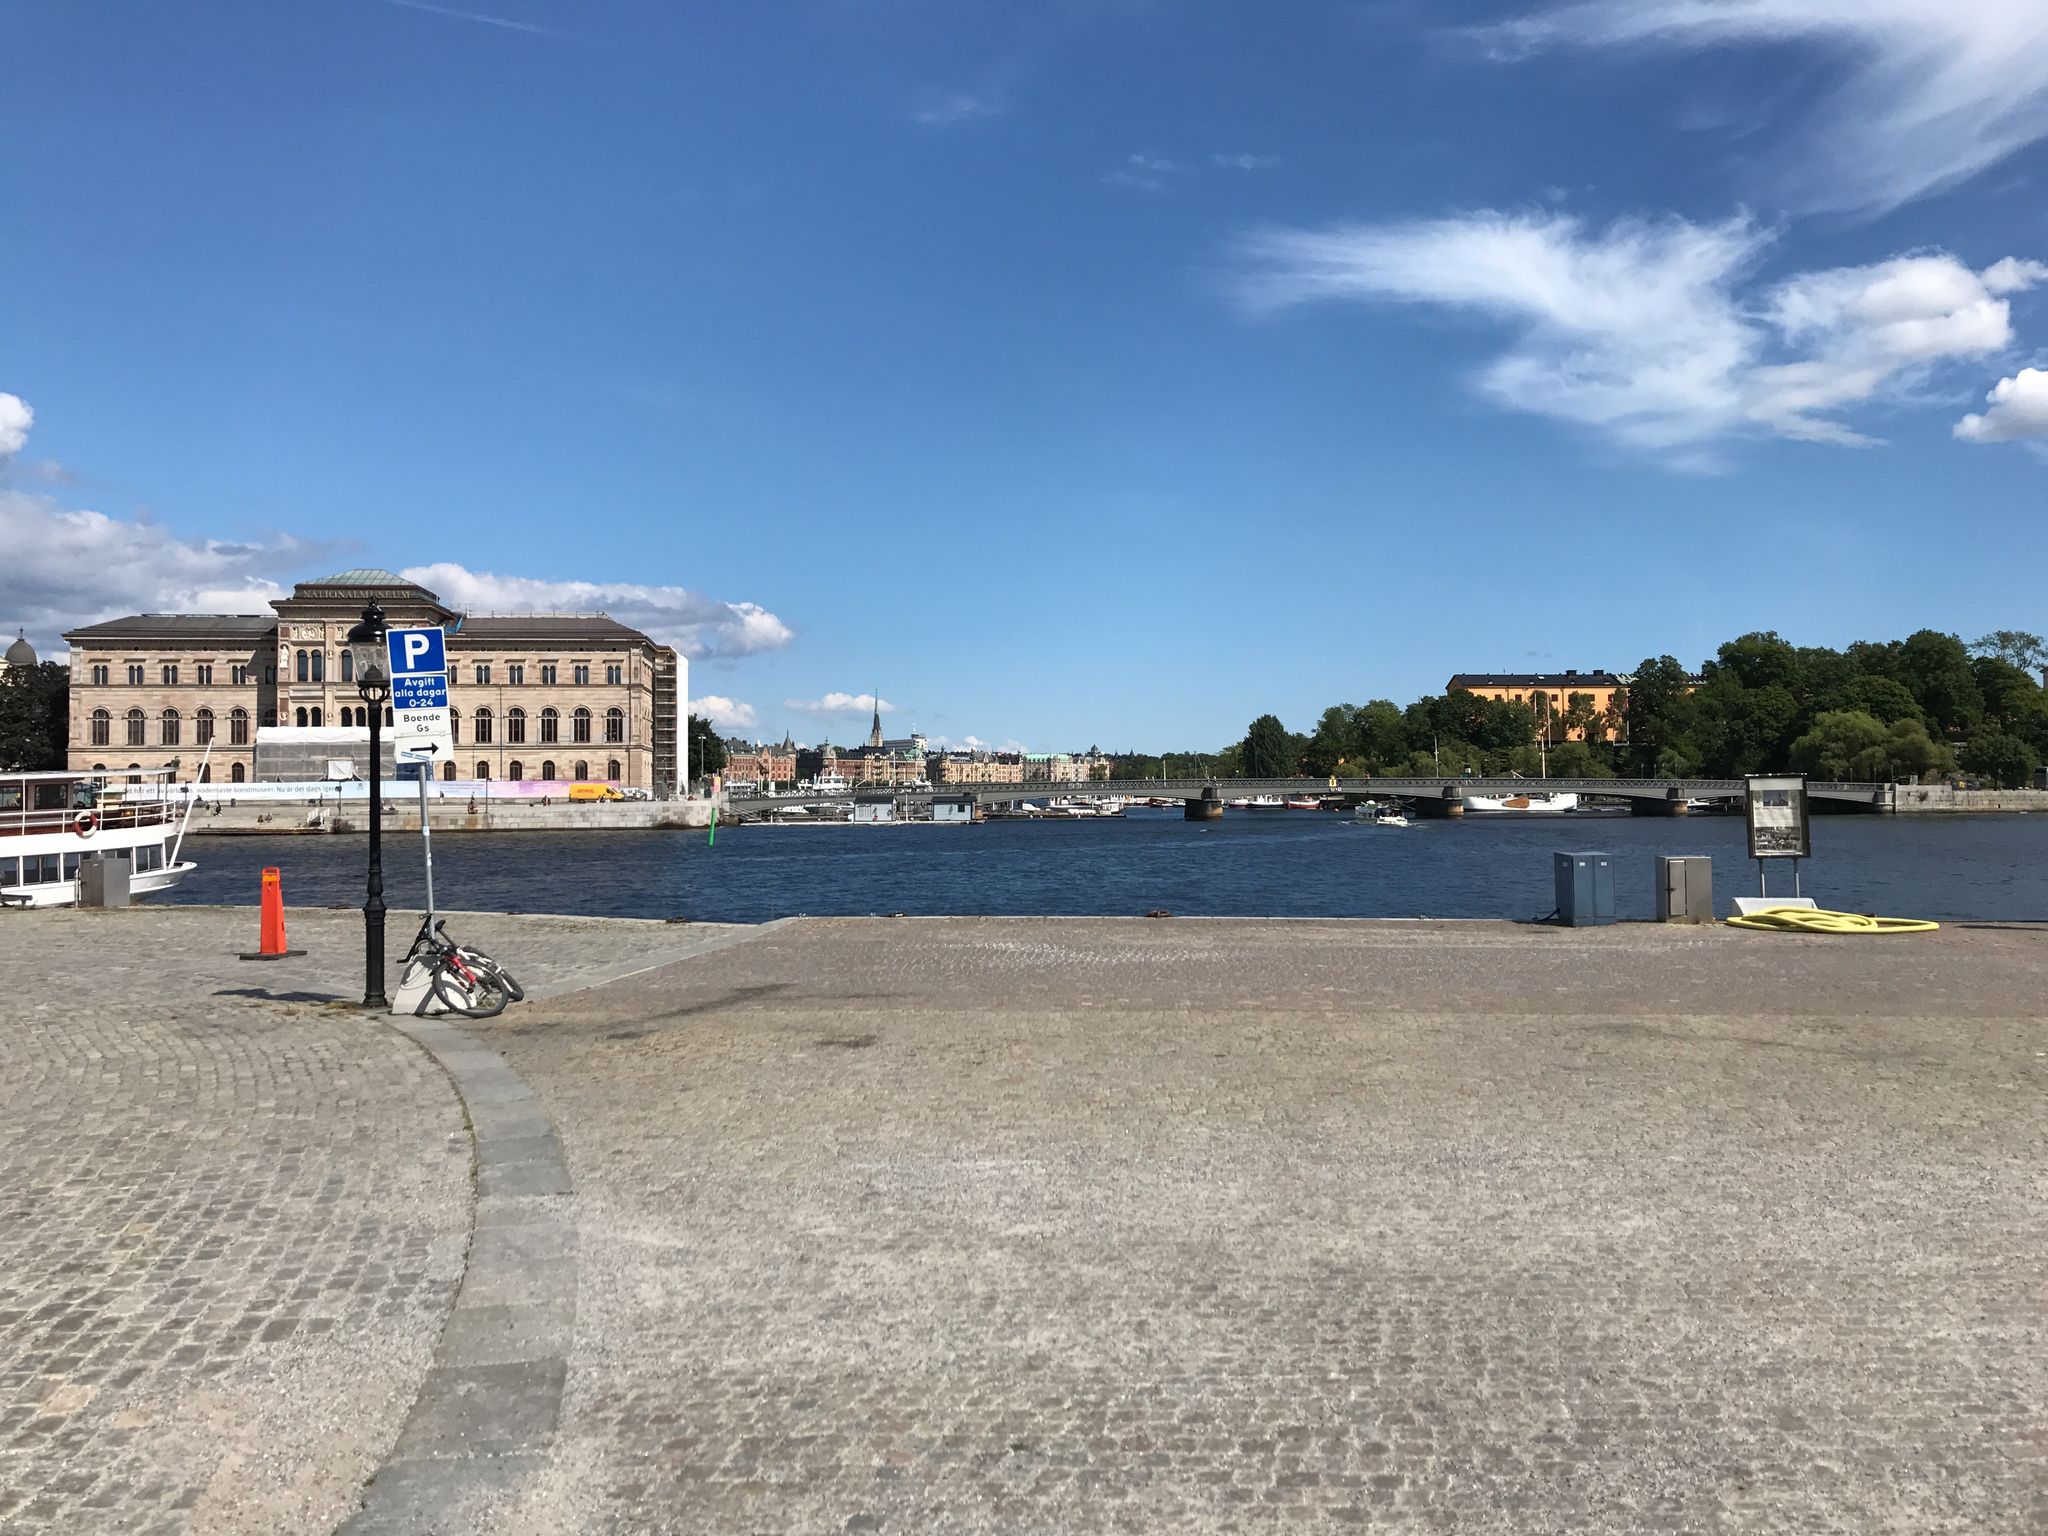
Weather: clear
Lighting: day
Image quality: good
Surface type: walking surface
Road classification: footway, service, steps
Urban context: urban centre
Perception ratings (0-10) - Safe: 4.16, Lively: 3.61, Beautiful: 7.34, Boring: 5.21, Depressing: 2.38, Wealthy: 8